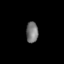
Tissue: prostate
Cell type: T cells
Senescence score: 0.3184
Nuclear area (px): 246
Mean DAPI intensity: 118.508